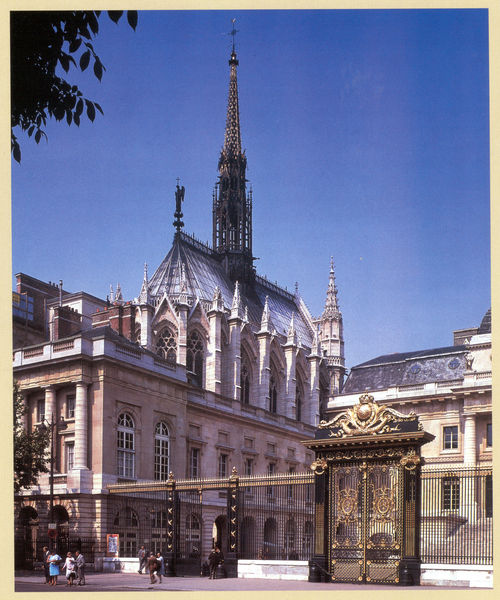
Titel: Sainte-Chapelle (Außenansicht von Nordosten)
Künstler: Pierre de Montreuil
Standort: Paris
Institution: Sainte-Chapelle
Schlagwörter: baum, blau, blätter, himmel, mann, wolken, himmerl, kirchturm, menschen, stadt, bunt, fenster, frankreich, frau, glas, grau, hintergrund, kleid, licht, marmor, paris, pfeiler, schwarz, straße, stützen, säule, säulen, tür, weiss, dach, gebäude, haus, rot, schloss, schnee, wolke, zaun, beige, haube, leute, rock, alt, architektur, barock, spitze, stein, gatter, gitter, kirche, gold, klassizismus, blatt, england, gotik, krone, reiter, turm, engel, skulptur, deutschland, spanien, farbig, schiff, fassade, passanten, fahne, dorf, dächer, giebel, mauer, ziegel, farbe, steil, backstein, hof, platz, pilaster, französisch, treppe, treppen, spitz, verzierung, stufe, stufen, hoch, tor, foto, fotografie, photographie, eingang, arkade, burg, glaube, glockenturm, kreuz, religion, türmchen, türme, palast, rundfenster, balustrade, dom, gross, helm, münster, arkaden, kathedrale, langhaus, rom, photo, portal, sims, kirchenschiff, pforte, chwarz, hubi, amiens, chartres, farbfoto, glasfenster, gotisch, reims, spitzbogen, spitzbögen, portikus, mittelalter, rundbögen, chor, kapelle, zaum, wien, london, unfertig, fotographie, streben, graus, ensemble, aufnahme, bau, verzierungen, absperrung, sakralbau, masswerk, aufsatz, basilika, schinkel, palais, eisengitter, satteldach, westfassade, vierungsturm, karlsruhe, fialen, strebewerk, gotteshaus, spitzdach, stützpfeiler, neogotik, regierung, strebepfeiler, prag, dachreiter, touristen, glsa, krabben, dreipass, wimperg, spitzfenster, strebebogen, fiale, kriechblumen, spätgotik, turmhelm, spitztürme, pacher, hofkirche, hofkapelle, ehrenhof, ile de la cite, zwerchgiebel, spitzturm, strebebögen, speyer, justizpalast, reliquien, hochgotik, kraben, eisentor, hradschin, saint, schloss charlottenburg, dome, dim, ile de france, inenhof, ark, palastkapelle, stephansdom, gotische, flas, sainte chapelle, verbaut, saint chapell, chapelle, saint chapelle, diarpharmie, eigegliedert, elysée-palast, engle kreuz, fialturm, gotik kathedrale masswerk, hiradschin, il de la cité, kapetinger, lux mirabiles, müncter, palais de justice, rossetten, paris gothi, spizdach, st john, strebesystem, tor gatter, goldverzierung, schloßkirche